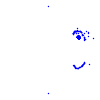
Particle: electron